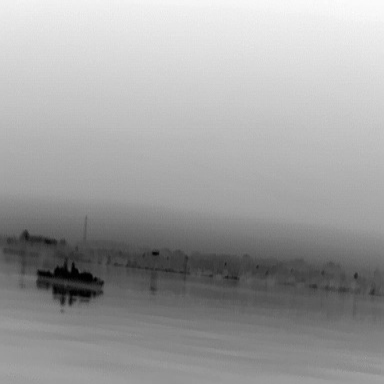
There is a warship in the infrared image.